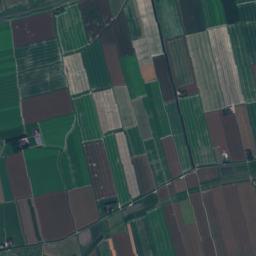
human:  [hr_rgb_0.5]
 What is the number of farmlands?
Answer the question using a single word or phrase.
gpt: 83

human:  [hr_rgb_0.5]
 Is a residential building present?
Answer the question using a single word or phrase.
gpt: yes

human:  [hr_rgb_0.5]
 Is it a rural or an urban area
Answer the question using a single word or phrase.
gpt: rural

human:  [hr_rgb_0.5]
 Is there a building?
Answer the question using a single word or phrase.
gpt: yes

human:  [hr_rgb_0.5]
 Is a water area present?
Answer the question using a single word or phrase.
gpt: yes

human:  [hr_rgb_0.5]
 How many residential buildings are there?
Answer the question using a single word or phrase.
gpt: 23

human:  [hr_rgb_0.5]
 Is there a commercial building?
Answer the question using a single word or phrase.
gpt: no

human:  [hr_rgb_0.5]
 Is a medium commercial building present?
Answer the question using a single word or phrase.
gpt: no

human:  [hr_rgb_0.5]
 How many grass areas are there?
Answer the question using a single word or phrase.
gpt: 34

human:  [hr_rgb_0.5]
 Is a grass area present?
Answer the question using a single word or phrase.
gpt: yes

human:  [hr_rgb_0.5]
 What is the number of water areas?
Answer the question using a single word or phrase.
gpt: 30

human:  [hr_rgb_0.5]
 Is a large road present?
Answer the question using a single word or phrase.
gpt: no

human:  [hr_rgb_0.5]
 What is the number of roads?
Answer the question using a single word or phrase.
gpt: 26

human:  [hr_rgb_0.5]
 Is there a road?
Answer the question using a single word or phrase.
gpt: yes

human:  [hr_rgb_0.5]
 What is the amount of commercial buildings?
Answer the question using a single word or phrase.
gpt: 0

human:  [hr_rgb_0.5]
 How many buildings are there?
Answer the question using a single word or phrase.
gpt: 24

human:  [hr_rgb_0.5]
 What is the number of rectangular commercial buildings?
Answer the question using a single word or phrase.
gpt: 0

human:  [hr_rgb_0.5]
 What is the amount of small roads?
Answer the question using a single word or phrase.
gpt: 26

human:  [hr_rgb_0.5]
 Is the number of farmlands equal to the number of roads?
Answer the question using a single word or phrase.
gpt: no

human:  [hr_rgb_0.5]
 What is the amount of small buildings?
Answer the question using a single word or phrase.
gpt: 22

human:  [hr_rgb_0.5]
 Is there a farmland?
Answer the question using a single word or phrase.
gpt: yes

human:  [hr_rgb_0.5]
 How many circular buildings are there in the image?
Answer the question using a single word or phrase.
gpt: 1

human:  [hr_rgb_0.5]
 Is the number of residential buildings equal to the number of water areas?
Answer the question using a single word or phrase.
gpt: no

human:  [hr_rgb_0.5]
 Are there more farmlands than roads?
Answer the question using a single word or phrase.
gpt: yes

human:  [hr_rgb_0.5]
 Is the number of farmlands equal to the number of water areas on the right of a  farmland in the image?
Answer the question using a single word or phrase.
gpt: no

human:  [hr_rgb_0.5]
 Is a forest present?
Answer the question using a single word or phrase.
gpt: yes

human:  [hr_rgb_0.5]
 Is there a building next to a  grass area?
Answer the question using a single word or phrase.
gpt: yes

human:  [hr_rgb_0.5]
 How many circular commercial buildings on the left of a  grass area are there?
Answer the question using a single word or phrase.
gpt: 0

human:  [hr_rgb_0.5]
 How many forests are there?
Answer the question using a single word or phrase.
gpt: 6

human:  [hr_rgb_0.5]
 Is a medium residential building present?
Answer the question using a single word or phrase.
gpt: yes

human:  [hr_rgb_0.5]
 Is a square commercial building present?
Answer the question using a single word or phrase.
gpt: no

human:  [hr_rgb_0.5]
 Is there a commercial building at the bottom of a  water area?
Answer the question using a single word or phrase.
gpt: no

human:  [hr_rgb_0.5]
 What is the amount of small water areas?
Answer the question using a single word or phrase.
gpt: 15

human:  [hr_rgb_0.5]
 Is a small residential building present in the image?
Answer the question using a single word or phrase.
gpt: yes

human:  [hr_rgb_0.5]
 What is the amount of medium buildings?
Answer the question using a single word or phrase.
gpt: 1

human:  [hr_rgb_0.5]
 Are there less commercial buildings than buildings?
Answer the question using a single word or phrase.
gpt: yes

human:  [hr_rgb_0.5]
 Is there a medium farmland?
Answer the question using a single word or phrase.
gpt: no

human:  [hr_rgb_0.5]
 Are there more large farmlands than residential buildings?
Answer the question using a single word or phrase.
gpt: yes

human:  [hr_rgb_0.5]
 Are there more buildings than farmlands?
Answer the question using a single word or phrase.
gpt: no

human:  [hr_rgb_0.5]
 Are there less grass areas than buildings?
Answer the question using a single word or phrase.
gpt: no

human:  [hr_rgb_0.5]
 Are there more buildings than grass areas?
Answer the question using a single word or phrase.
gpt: no

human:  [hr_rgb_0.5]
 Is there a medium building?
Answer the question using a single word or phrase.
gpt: yes

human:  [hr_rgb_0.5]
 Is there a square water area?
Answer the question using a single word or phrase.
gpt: yes

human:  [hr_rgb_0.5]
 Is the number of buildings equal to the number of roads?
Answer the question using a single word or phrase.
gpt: no

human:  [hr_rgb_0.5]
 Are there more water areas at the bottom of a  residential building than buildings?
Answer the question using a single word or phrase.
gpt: yes

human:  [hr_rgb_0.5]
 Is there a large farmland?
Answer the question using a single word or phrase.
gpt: yes

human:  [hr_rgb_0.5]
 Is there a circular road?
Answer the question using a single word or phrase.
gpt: no

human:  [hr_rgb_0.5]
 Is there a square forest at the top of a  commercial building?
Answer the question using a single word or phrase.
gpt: no

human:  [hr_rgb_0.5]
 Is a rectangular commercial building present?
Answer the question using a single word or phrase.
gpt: no

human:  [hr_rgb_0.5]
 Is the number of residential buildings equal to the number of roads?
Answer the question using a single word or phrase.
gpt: no

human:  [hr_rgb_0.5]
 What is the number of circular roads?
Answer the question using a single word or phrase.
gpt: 0

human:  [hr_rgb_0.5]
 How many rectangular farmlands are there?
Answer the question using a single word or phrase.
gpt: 0

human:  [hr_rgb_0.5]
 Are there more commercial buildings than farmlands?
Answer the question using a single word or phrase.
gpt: no

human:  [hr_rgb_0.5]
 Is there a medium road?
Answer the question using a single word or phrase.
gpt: no

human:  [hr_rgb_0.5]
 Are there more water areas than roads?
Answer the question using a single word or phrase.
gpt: yes

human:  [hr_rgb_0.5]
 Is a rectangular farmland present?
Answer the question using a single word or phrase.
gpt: no

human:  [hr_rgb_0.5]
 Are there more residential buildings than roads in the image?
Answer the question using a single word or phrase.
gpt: no

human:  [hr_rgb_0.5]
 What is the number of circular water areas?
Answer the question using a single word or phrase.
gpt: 4

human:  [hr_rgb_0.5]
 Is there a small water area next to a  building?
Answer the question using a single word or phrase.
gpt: yes

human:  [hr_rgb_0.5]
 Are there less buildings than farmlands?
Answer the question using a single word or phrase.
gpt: yes

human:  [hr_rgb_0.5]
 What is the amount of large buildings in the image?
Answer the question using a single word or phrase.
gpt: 1

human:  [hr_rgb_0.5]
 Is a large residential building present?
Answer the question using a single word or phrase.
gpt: yes

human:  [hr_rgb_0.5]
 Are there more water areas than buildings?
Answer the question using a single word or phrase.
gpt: yes

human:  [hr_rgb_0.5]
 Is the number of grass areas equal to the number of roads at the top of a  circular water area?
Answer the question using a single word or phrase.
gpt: no